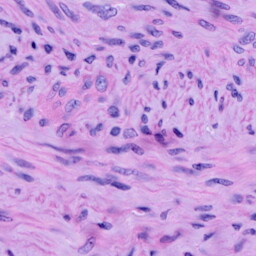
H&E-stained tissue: Cervix